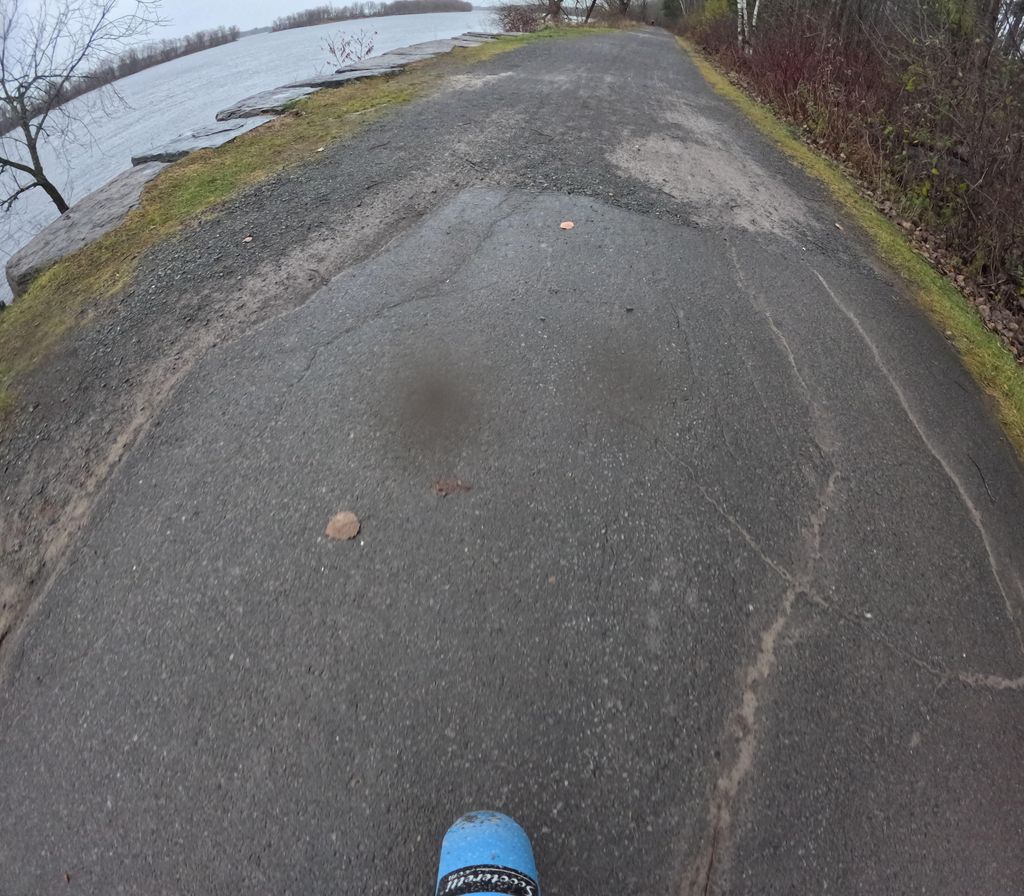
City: ottawa-gatineau